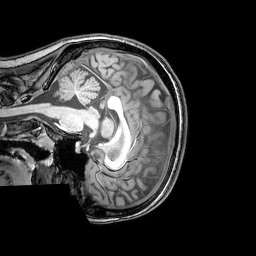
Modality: T1w
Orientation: sagittal
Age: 22
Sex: female
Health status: healthy
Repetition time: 0.081 s
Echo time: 0.037 s